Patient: sex M, age 75
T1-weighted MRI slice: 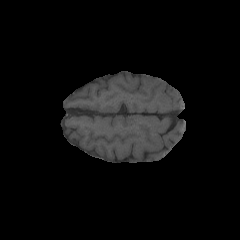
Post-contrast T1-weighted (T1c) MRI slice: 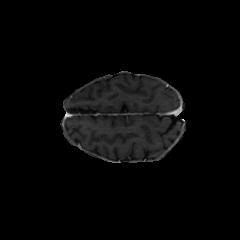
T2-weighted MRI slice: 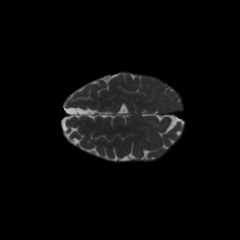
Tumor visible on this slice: no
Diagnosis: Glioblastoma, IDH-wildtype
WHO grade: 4